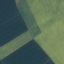
Land use / land cover class: AnnualCrop